Question: I'm creating an android project with PhoneGap in the Eclipse IDE.
Now I want to use the Ripple Emulator instead of the Android Virtual Device Manager (AVD) because the AVD is very slow.
I installed the extension in my Google Chrome and enabled the 'Allow access to file URLs' option.
When I open my index.html page I get a javascript pop-up like this:

If I click "OK" or "Cancel" the page just freezes so I can't enable the ripple emulator ... .
This is my "index.html" file:
'''
<!DOCTYPE HTML>
<html>
<head>
<title>PhoneGap Testing</title>
<meta http-equiv="Content-type" content="text/html;charset=utf-8">
<meta name="viewport" id="viewport" content="width=device-width, height=device-height, initial-scale=1.0, maximum-scale=1.0, user-scalable=no;" />
<script type="text/javascript" charset="utf-8" src="cordova.js"></script>
<script type="text/javascript" charset="utf-8">
function onBodyLoad(){
document.addEventListener("deviceready", onDeviceReady, false);
}
function onDeviceReady(){
navigator.notification.alert("PhoneGap is ready!");
}
</script>
</head>
<body onload="onBodyLoad()">
<h1>Hello PhoneGap</h1>
<p>This is a sample app</p>
</body>
</html>
'''
Does anyone knows why I get this pop-up?
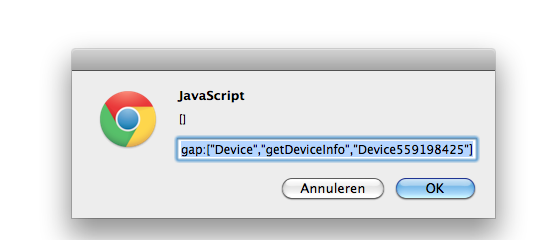
Answer: I ran into the same challenge, and found that if you keep hitting Cancel (or esc key) on these prompts, ripple will actually load, and work just fine. Hitting Ok (instead of cancel) seems to make it hang...